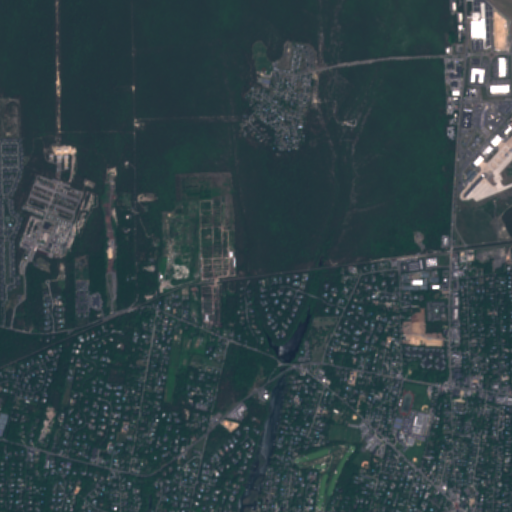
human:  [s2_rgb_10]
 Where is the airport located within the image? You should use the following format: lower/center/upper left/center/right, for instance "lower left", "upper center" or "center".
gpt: The airport is located in the upper right of the image.
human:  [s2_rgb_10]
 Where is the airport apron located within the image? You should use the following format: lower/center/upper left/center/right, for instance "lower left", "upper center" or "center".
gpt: The airport apron is located in the upper right of the image.
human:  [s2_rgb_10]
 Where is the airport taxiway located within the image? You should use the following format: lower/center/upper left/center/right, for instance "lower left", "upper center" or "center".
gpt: The airport taxiway is located in the upper right of the image.
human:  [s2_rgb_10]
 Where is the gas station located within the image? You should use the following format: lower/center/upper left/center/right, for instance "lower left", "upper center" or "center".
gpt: The gas station is located in the lower right of the image.
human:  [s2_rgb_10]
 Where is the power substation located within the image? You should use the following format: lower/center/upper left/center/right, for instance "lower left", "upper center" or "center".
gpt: The power substation is located in the center right of the image.
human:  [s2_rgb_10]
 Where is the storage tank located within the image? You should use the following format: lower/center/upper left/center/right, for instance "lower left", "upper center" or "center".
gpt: The storage tank is located in the upper right of the image.
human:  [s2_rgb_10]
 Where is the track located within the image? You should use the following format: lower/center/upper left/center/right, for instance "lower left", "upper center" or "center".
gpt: The track is located in the lower right of the image.
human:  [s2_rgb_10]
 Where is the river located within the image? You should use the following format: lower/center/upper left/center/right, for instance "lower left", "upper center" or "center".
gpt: The river is located in the lower left of the image.
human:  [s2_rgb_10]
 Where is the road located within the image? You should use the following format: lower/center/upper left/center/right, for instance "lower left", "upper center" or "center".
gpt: There is no road in the image.